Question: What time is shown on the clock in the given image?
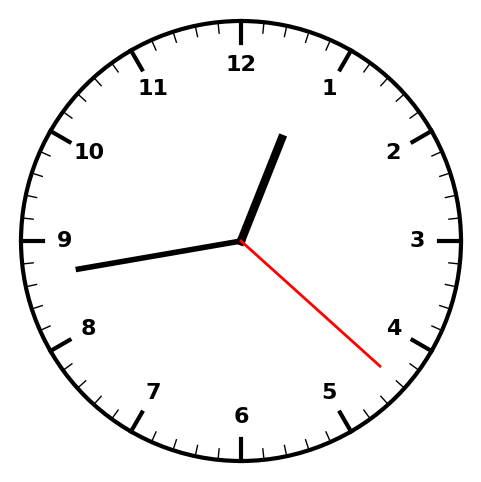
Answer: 12:43:22